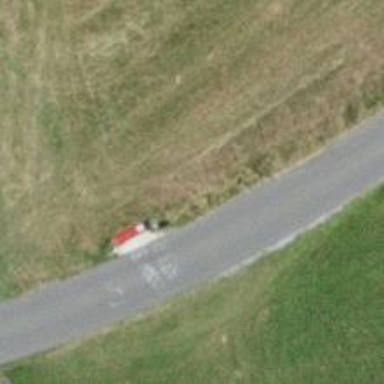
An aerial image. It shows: Red bench.